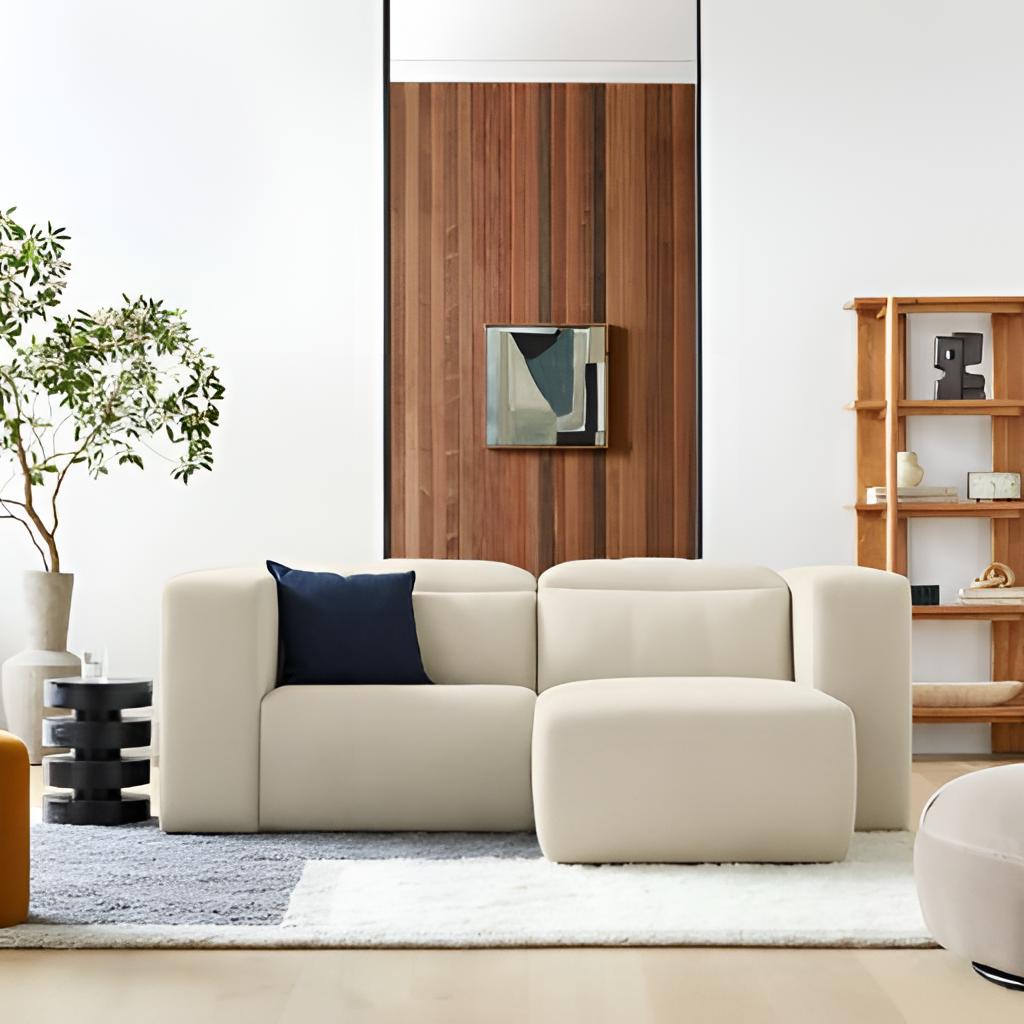
leather sofa, living room, contemporary, beige wood flooring, with plank pattern, wood wallpaper, with vertical two tone pattern